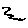
Label: zigzag